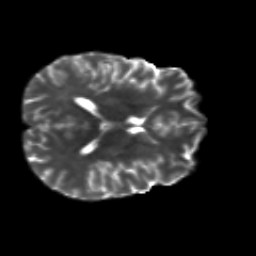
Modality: T2w
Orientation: axial
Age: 32
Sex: male
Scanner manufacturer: siemens
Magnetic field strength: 3 T
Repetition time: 8.8 s
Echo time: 0.085 s